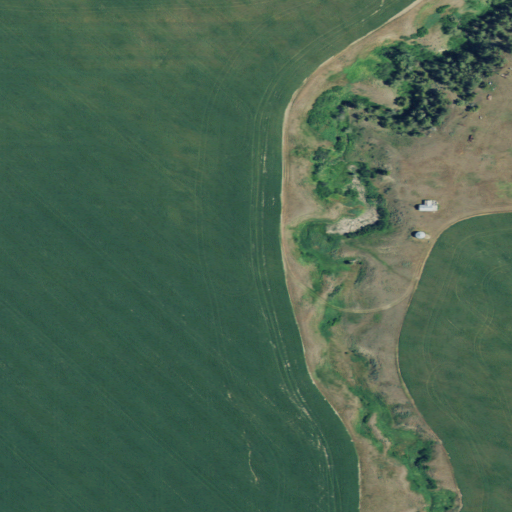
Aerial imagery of plain(s) in Montana named Wild Bill Flat containing cultivated crops, grassland, shrub, open development, and evergreen forest